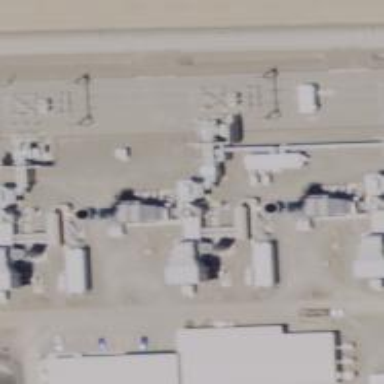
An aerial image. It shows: Gas turbine generator is in use.